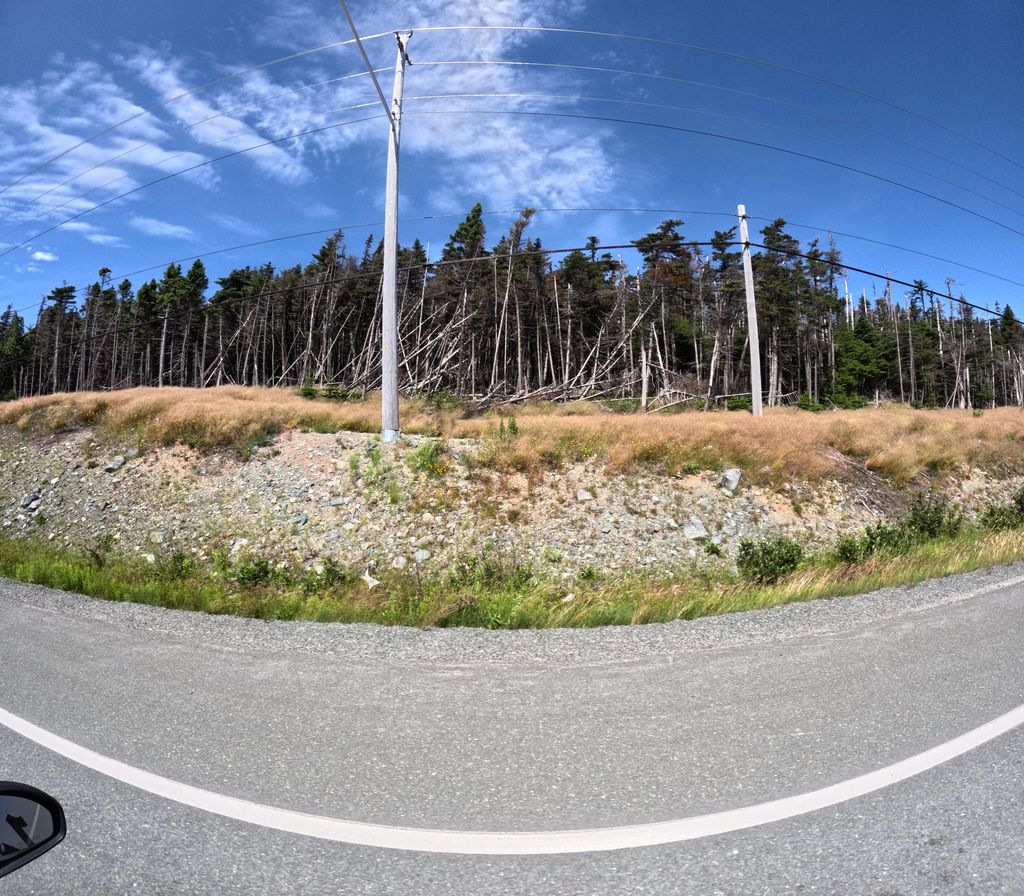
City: st_johns